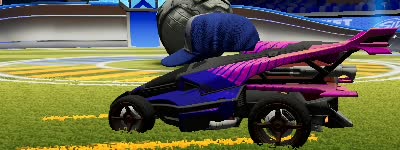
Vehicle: aftershock